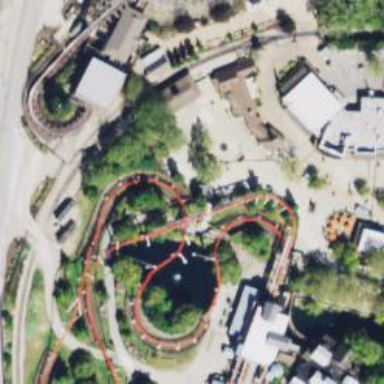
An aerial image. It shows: Thrilling roller coaster attraction.